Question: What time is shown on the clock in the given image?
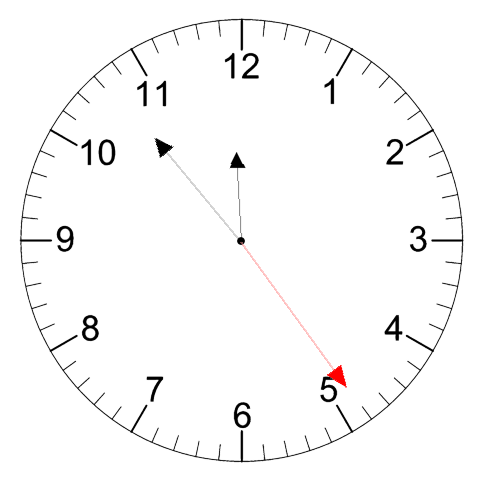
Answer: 11:53:24